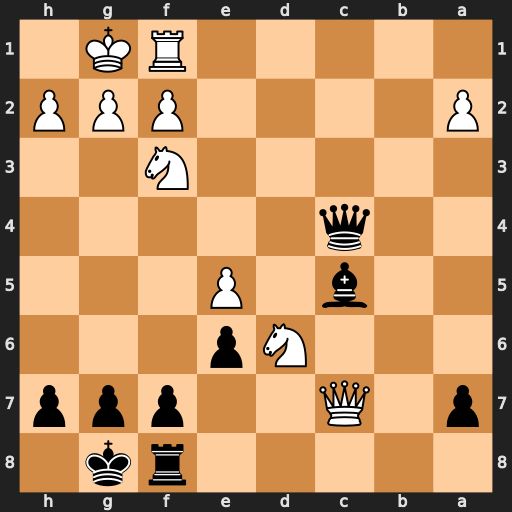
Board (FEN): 5rk1/p1Q2ppp/3Np3/2b1P3/2q5/5N2/P4PPP/5RK1
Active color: b
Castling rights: -
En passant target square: -
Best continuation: Bxf2+ Rxf2 Qxc7